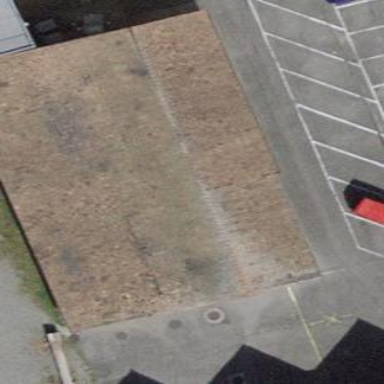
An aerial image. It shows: Shed building.